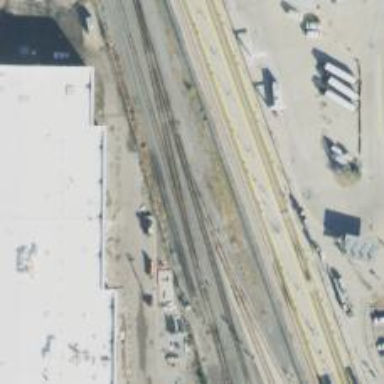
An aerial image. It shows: Railway siding for service.